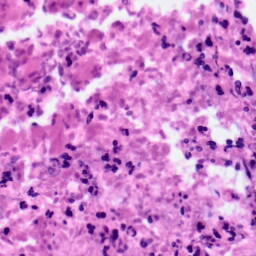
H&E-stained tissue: Pancreatic